Interaction volume radius: 5 \u00c5
Interaction volume height: 20 \u00c5
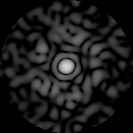
Disorder parameter: 0.8355